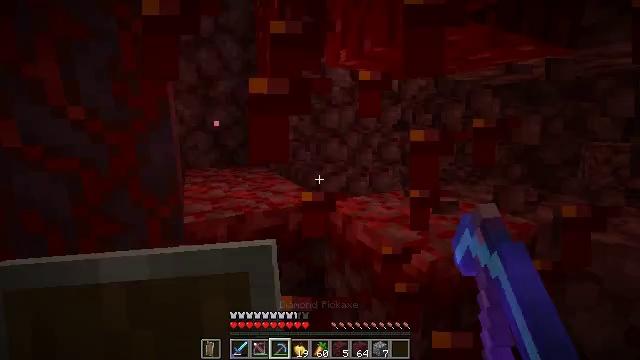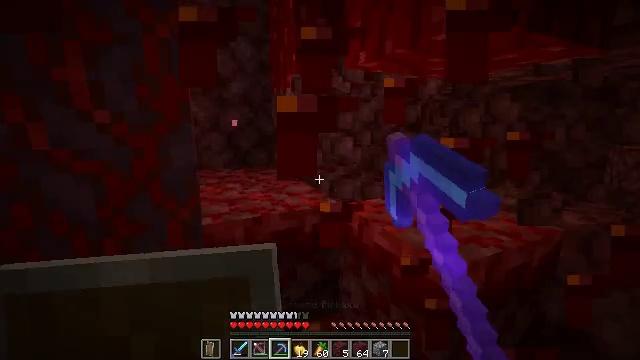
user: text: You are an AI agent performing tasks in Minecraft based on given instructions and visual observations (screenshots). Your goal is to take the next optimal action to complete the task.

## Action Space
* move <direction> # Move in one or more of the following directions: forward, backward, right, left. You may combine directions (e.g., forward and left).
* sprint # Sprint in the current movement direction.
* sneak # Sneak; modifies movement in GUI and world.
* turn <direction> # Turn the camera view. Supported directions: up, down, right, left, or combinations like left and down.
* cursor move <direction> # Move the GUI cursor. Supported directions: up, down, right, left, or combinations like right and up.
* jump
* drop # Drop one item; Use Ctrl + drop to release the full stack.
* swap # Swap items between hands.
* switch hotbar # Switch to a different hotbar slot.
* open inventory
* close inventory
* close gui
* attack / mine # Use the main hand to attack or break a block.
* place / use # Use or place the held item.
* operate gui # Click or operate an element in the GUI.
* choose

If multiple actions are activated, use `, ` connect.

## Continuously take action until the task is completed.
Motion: motion action
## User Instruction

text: Break the weeping vines plant.
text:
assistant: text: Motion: move left, turn left, attack / mine
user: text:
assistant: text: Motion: attack / mine